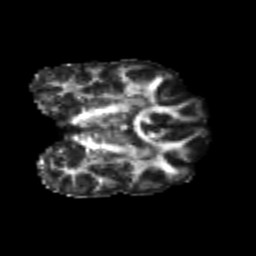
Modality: FA
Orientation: coronal
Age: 20
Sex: female
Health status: healthy
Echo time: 0.074 s